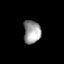
Tissue: skin
Cell type: Epithelial cells
Senescence score: 0.2744
Nuclear area (px): 386
Mean DAPI intensity: 156.124